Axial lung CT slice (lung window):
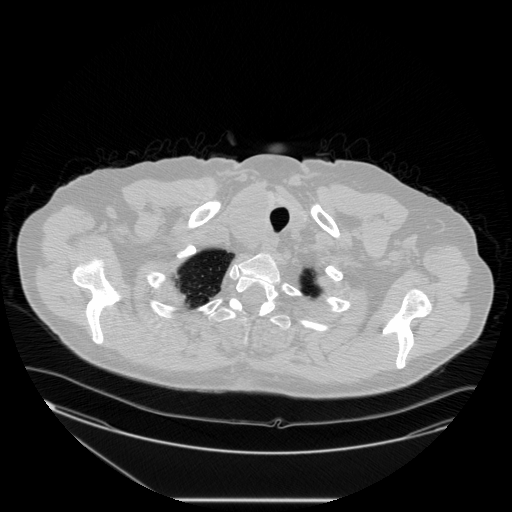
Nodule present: no